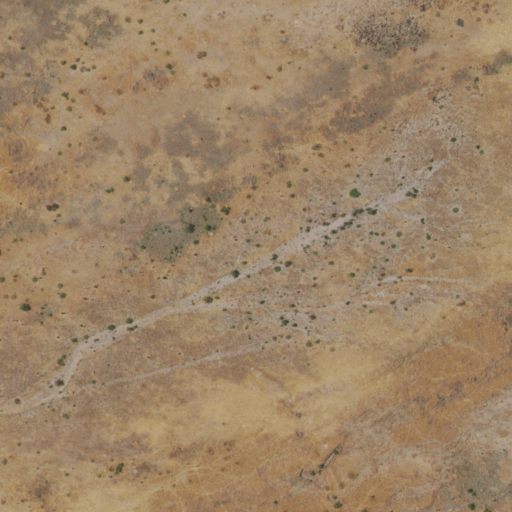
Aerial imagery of valley in New Mexico named Old Horseshoe Canyon containing grassland and shrub